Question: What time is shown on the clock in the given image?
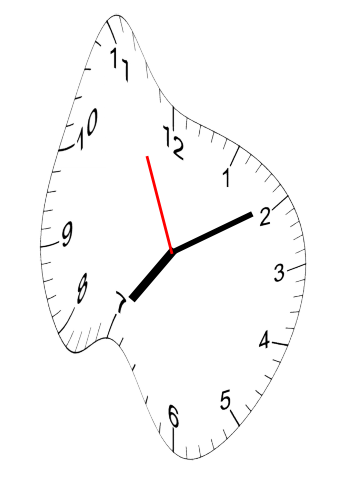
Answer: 07:09:56